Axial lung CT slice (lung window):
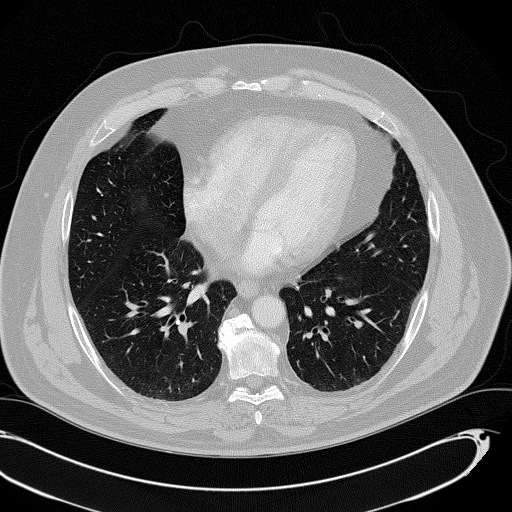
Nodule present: no